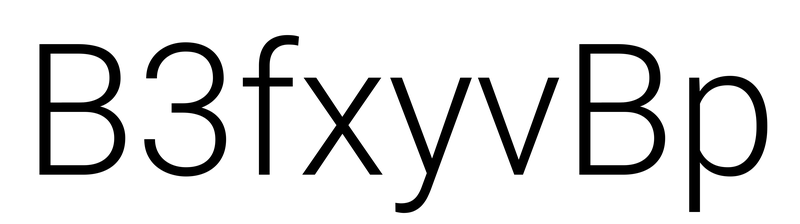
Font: Roboto_Light